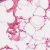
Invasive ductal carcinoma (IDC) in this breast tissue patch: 0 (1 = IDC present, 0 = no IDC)